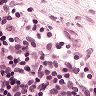
Metastatic tissue present: no